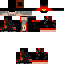
A male human skin with dark skin, wearing brown bald dressed in a red hoodie and red pants, featuring a closed mouth.